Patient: sex F, age 60
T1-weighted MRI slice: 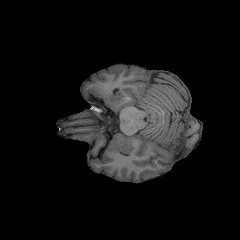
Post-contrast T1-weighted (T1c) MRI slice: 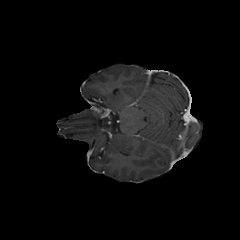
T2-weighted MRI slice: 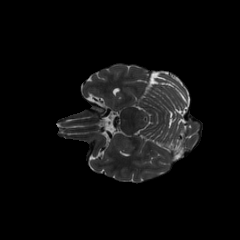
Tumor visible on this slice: no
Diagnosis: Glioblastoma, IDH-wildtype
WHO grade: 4